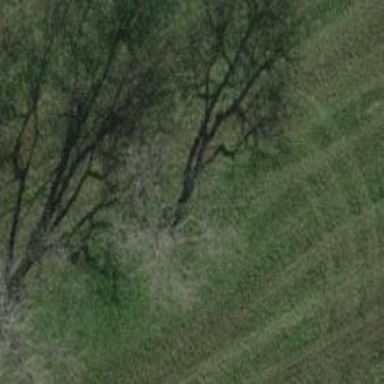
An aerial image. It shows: Single tag "natural: tree."